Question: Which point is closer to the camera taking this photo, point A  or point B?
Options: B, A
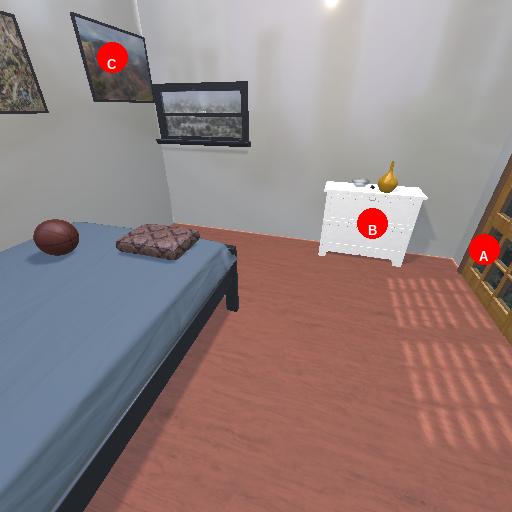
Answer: B